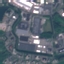
Label: Industrial